Chest X-ray:
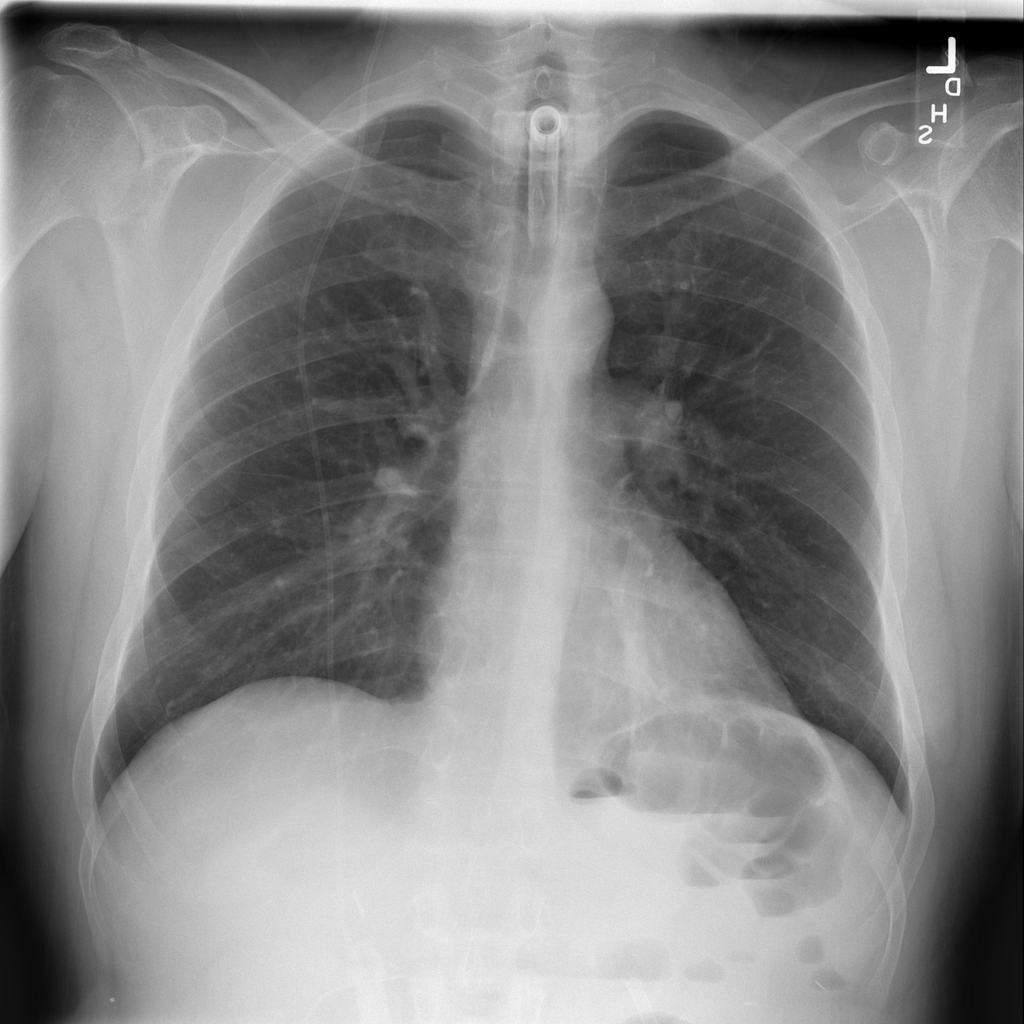
Findings: Consolidation
No abnormal finding: no